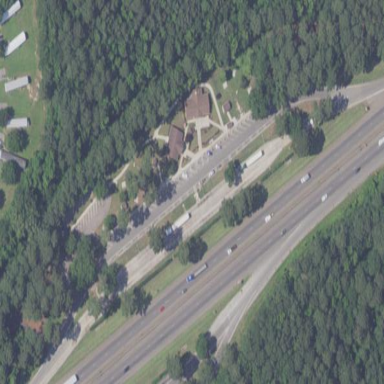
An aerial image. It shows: Rest area along the road.